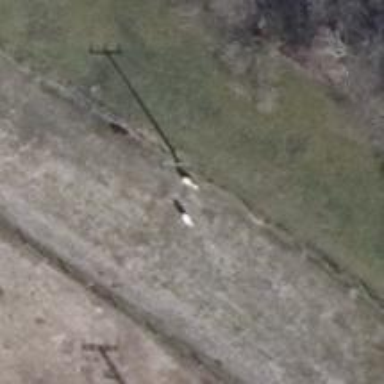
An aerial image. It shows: Power pole.